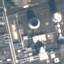
Land use / land cover class: Industrial